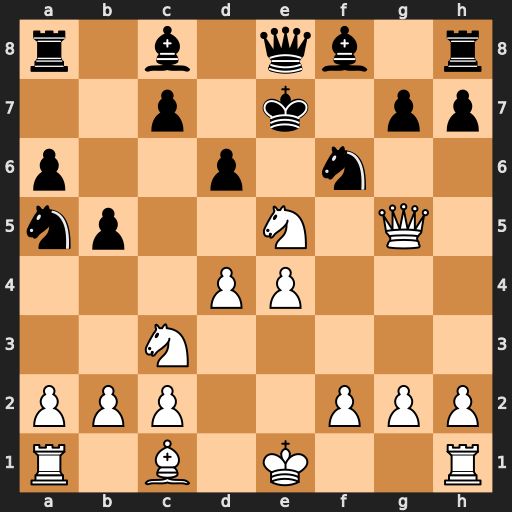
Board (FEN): r1b1qb1r/2p1k1pp/p2p1n2/np2N1Q1/3PP3/2N5/PPP2PPP/R1B1K2R
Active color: w
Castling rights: KQ
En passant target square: -
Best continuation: Nd5+ Kd8 Nxf6 gxf6 Qxf6+